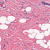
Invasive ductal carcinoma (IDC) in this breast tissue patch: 0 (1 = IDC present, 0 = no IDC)